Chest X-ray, PA view. Patient: 26 years old, sex F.
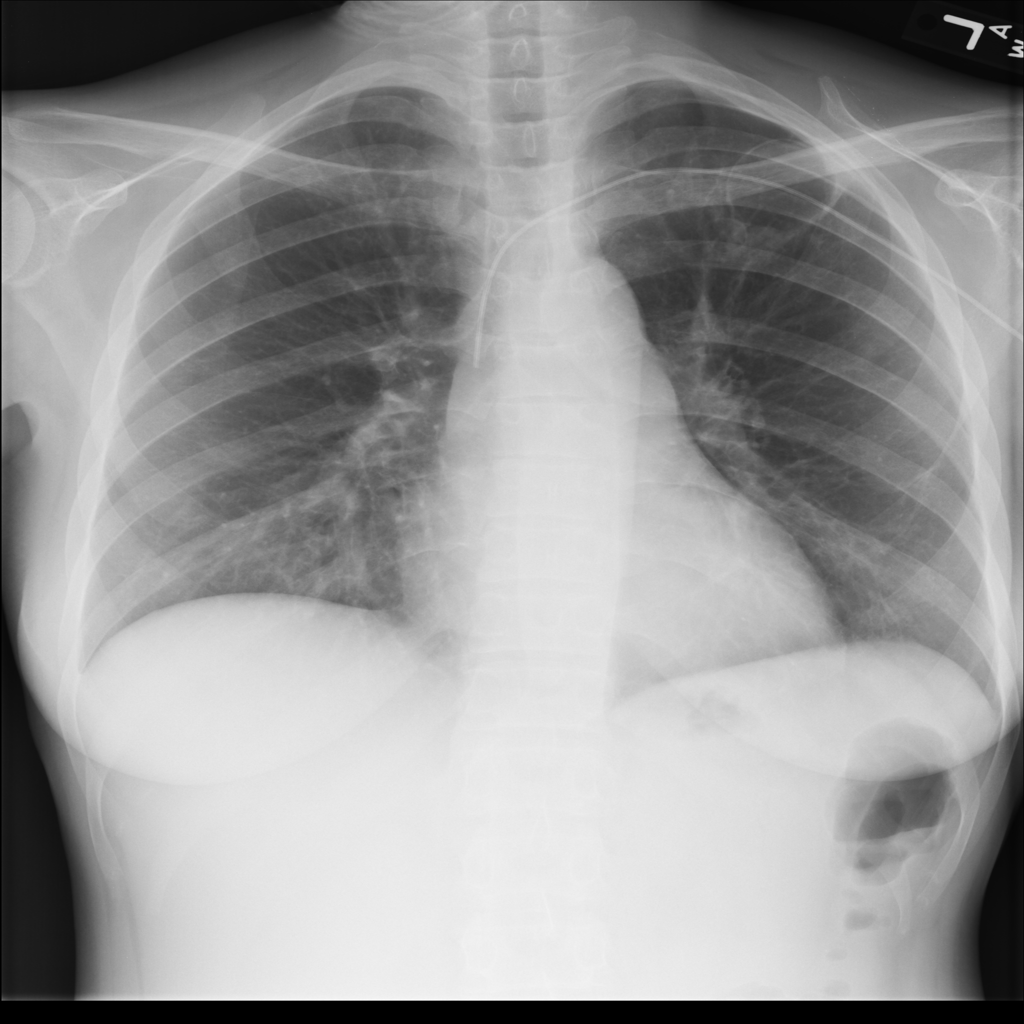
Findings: Infiltration